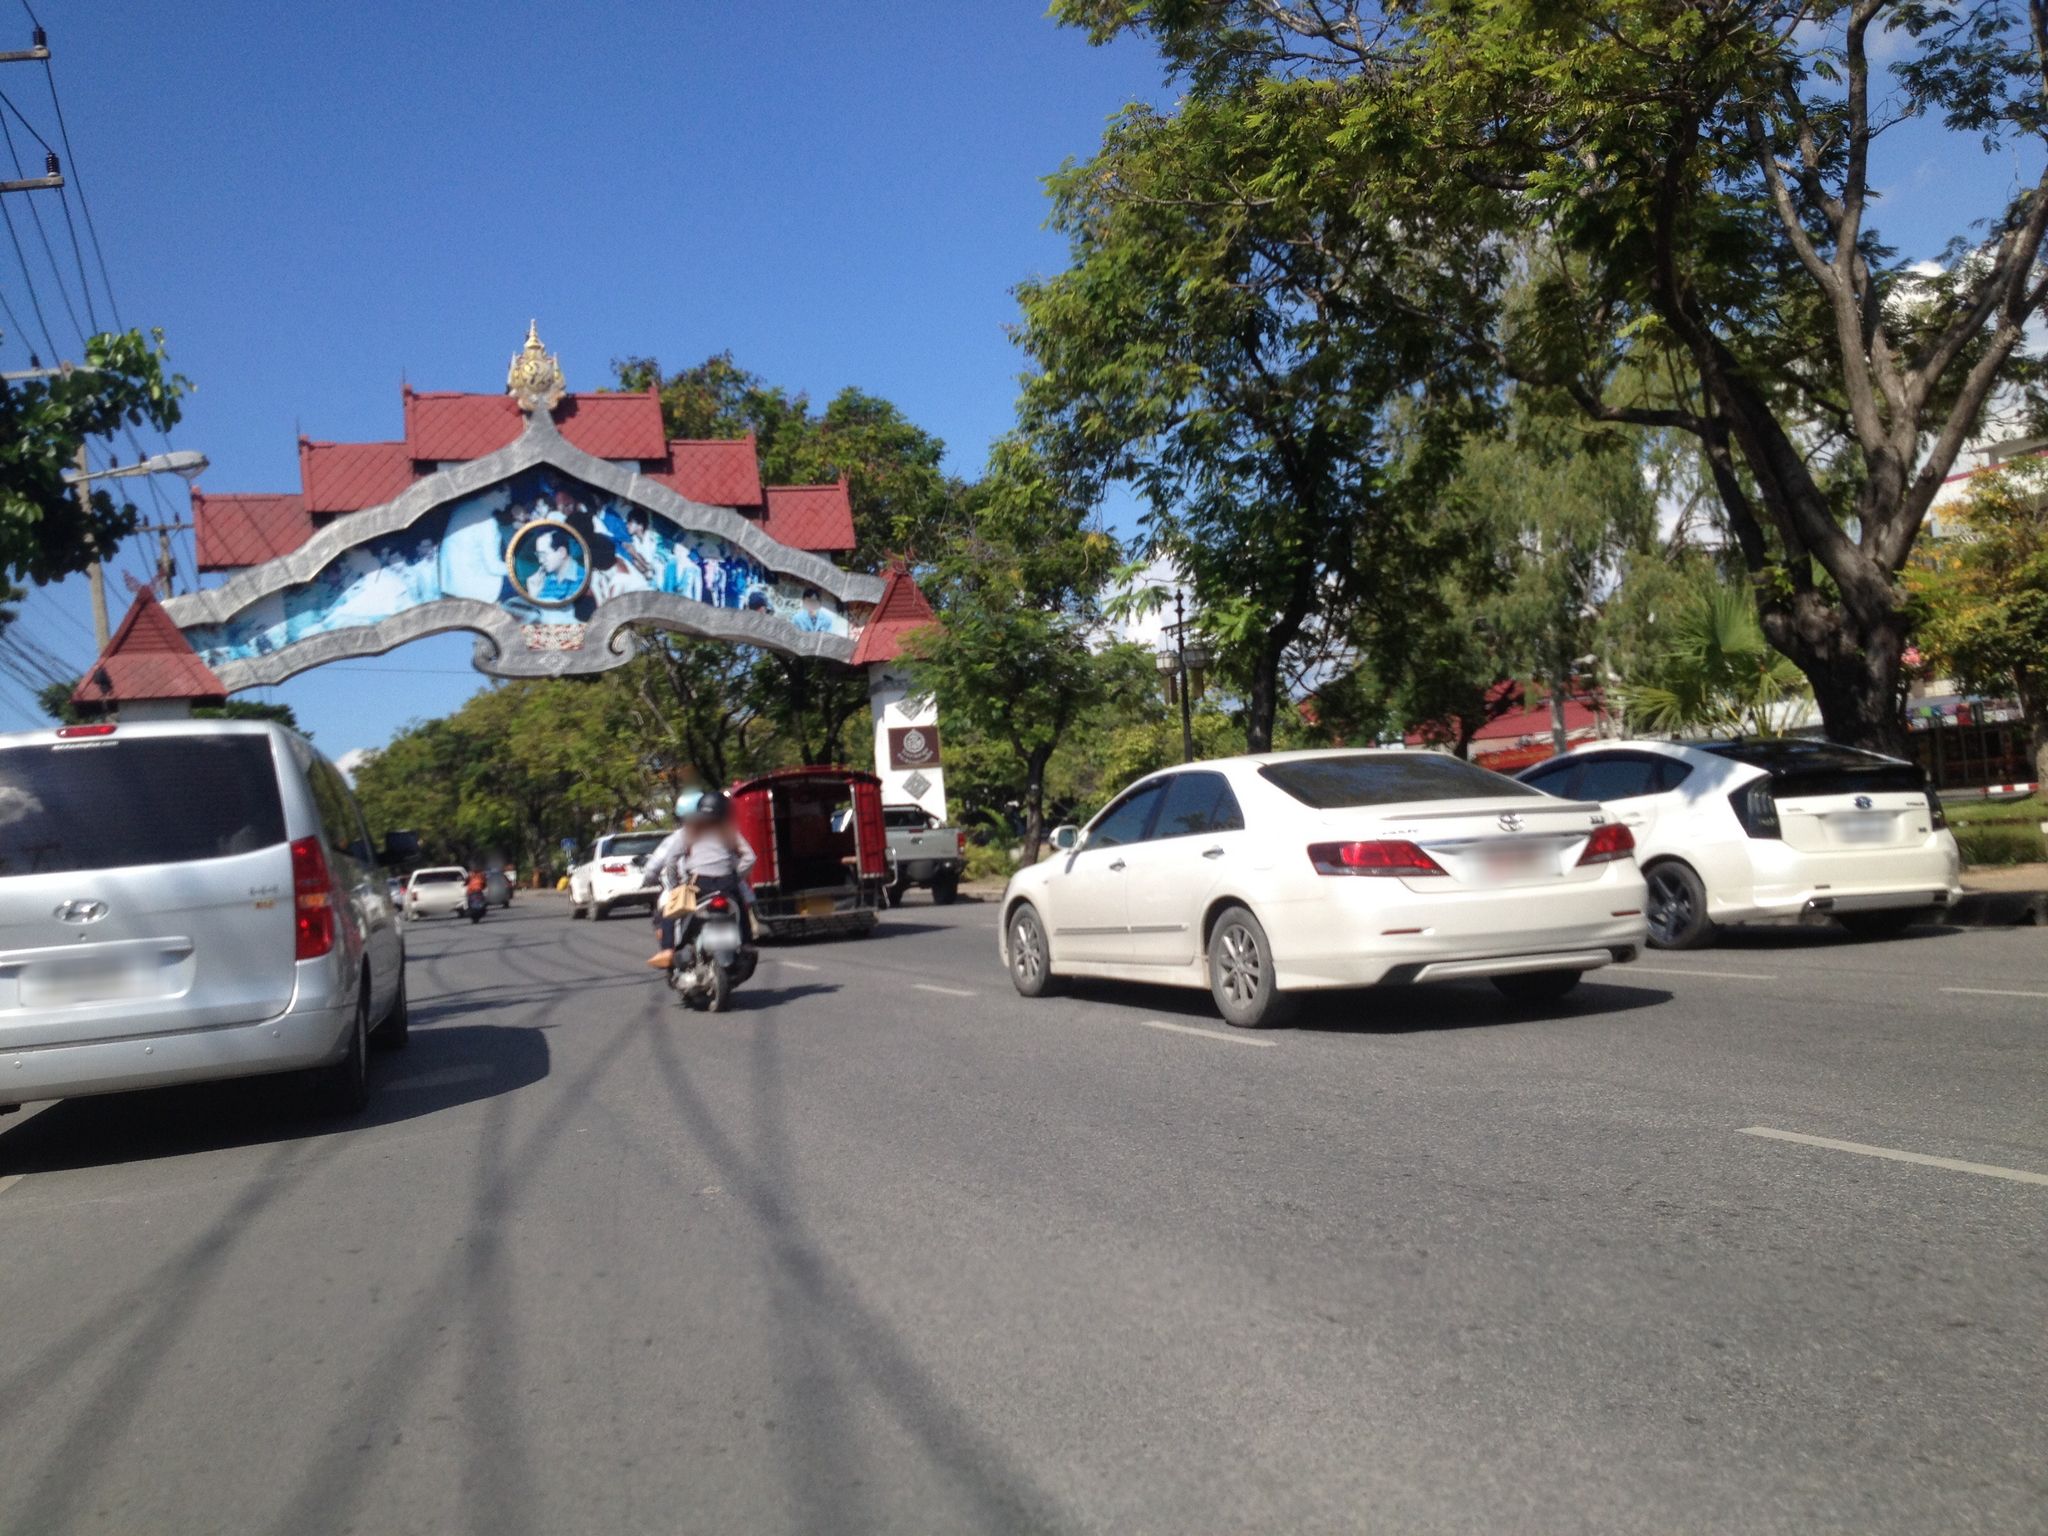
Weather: clear
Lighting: day
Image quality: good
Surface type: driving surface
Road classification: secondary
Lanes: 2
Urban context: semi-dense urban cluster
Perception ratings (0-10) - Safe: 7.96, Lively: 7.46, Beautiful: 7.29, Boring: 6.72, Depressing: 3.44, Wealthy: 7